Question: I am writing an Android application and all of a sudden it gets error from the manifest and the application did not come up anymore!
I have searched a lot and I have tried many many things but I have no idea what the problem is. I put the manifest class here.
Can anyone help me with this?
Thanks in advance
'''
<?xml version="1.0" encoding="utf-8"?>
<manifest xmlns:android="http://schemas.android.com/apk/res/android"
package="com.example.ruby"
android:versionCode="1"
android:versionName="1.0" >
<uses-sdk
android:minSdkVersion="8"
android:targetSdkVersion="18" />
<application
android:allowBackup="true"
android:icon="@drawable/icon"
android:label="@string/app_name"
android:theme="@style/AppTheme" >
<activity
android:name="Activity.MainActivity"
android:label="@string/app_name" >
<intent-filter>
<action android:name="android.intent.action.MAIN" />
<category android:name="android.intent.category.LAUNCHER" />
</intent-filter>
</activity>
<activity android:name="Activity.ToolsActivity" />
<activity android:name="Activity.AboutActivity" />
</application>
</manifest>
'''
added MainActivity source
MainActivity.java
'''
package Activity;
import com.example.ruby.R;
import android.app.Activity;
//rest of imports
public class MainActivity extends Activity {
private Button ProductBtn;
//rest of variables
@Override
protected void onCreate(Bundle savedInstanceState) {
super.onCreate(savedInstanceState);
setContentView(R.layout.activity_main);
//rest of the code
}
//rest of the code
}
'''
Here is the logcat:

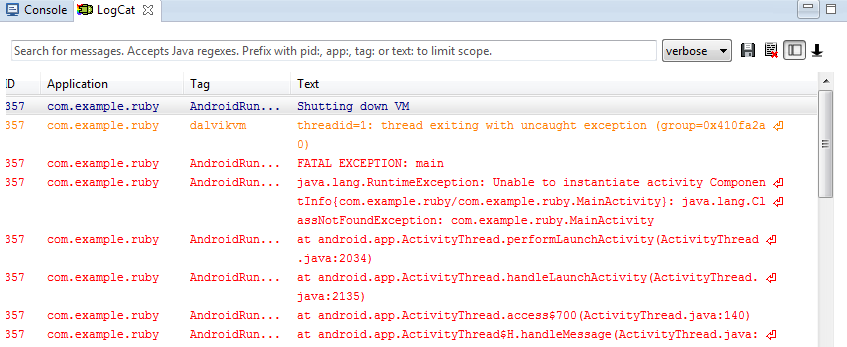
Answer: Remove 'Activity' word that appears in front of MainActivity, ToolsActivity and AboutActivity - so instead of:
'''
android:name="Activity.MainActivity"
'''
use
'''
android:name=".MainActivity"
'''
The same with ToolsActivity and AboutActivity.
From the <URL> for android:name:
> The name of the class that implements the activity, a subclass of Activity. The attribute value should be a fully qualified class name (such as, "com.example.project.ExtracurricularActivity").
Ok, the problem is in your package name. All your source files reside in package called Activity, hence you had Activity.MainActivity etc. BUT...in your manifest, you specified package as com.example.ruby.
By convention, package names should be in the format com.companyname.applicationname, in your case com.example.ruby. So what you have to do is:
1. Keep your manifest as it is, no need to change anything (except, of course, for removing the word Activity in front of your activities, as said in my original post).
2. Change the package name where your source files (MainActivity.java, ToolsActivity.java etc.) are located from Activity to com.example.ruby (notice how it's the same as in manifest).
3. In each of those source files, at the top, you have line: package Activity;
Change it to:
'''
package com.example.ruby;
'''
Read more about packages <URL>.